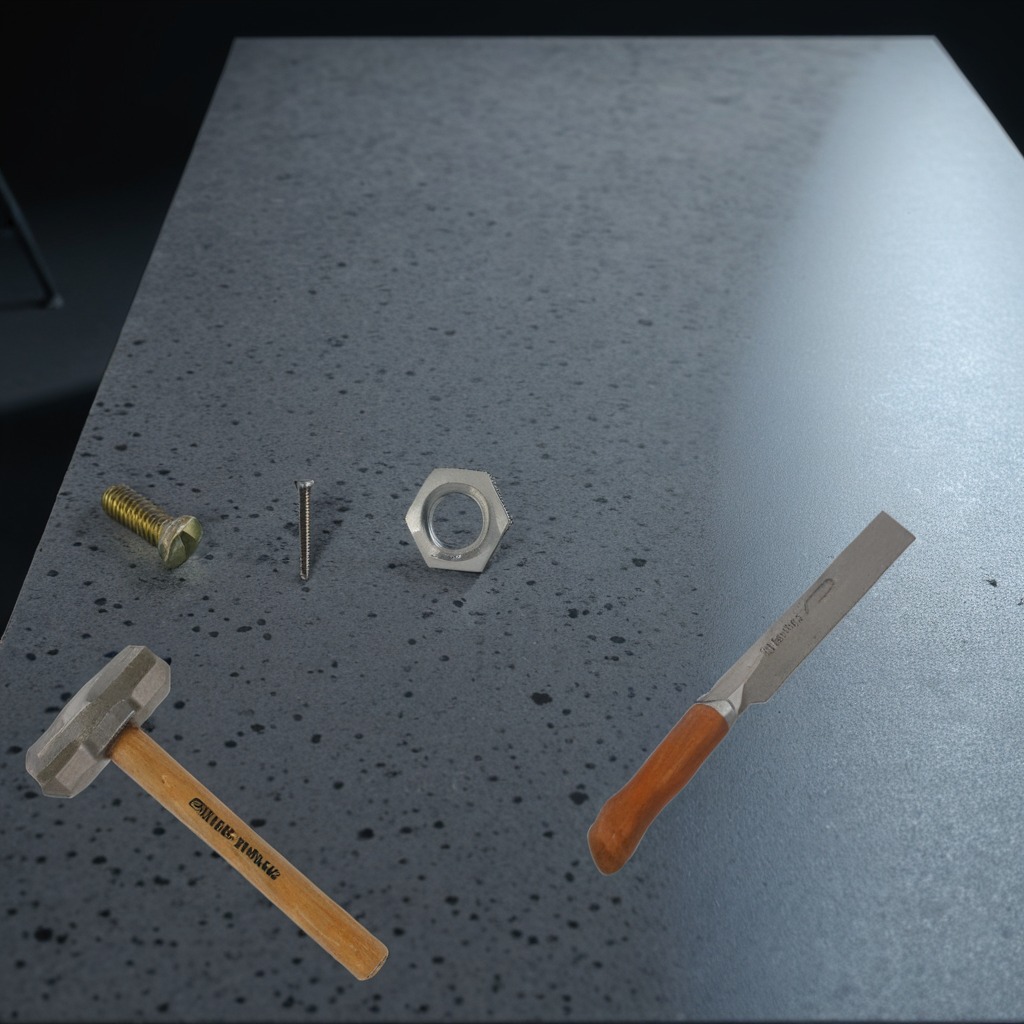
A machine screw, an iron nail, a hammer, a handheld metal saw, and a metal nut are lying on a clean granite table inside a workshop at night.